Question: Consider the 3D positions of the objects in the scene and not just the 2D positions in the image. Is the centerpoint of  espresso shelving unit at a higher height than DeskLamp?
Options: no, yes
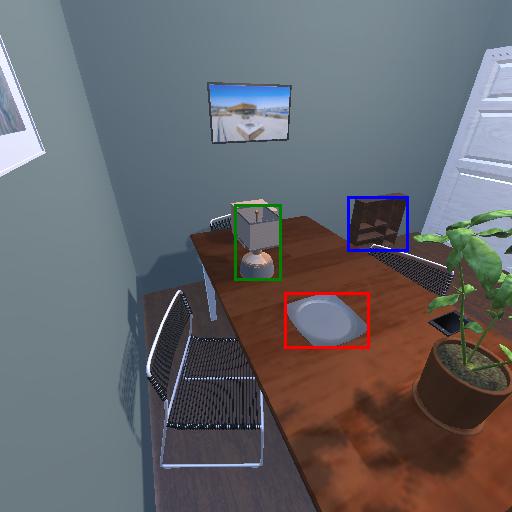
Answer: no